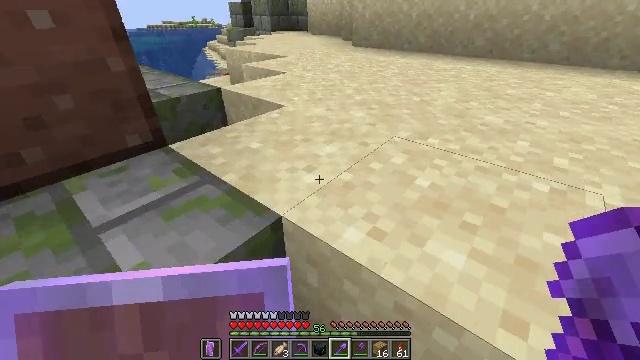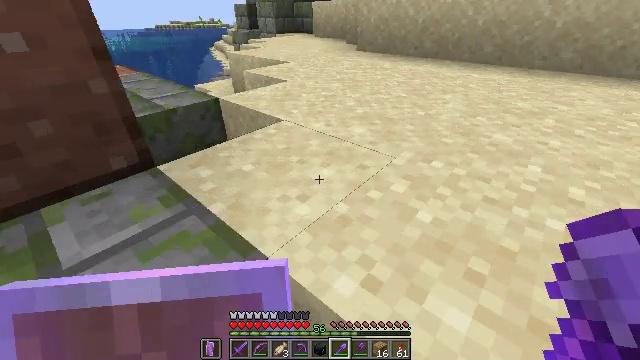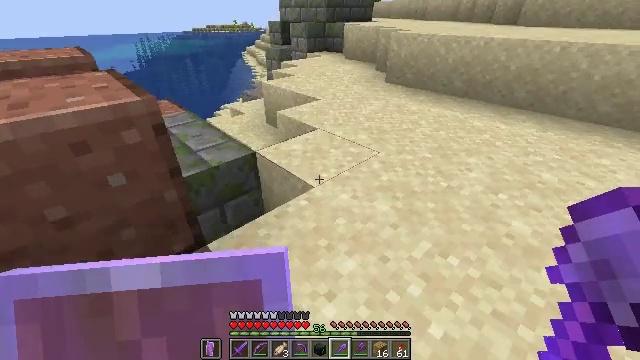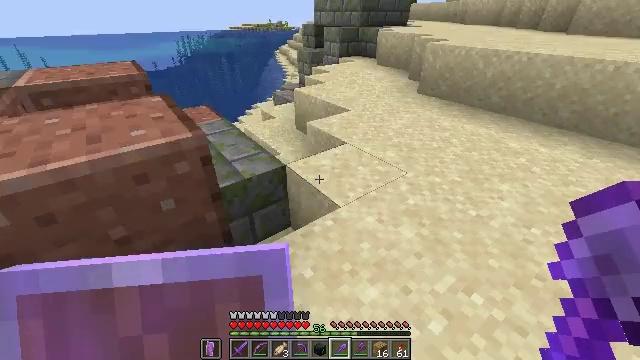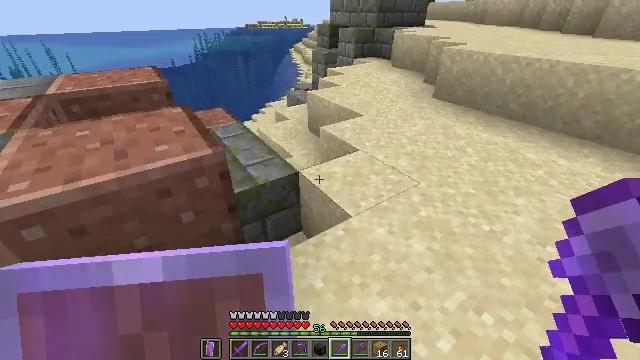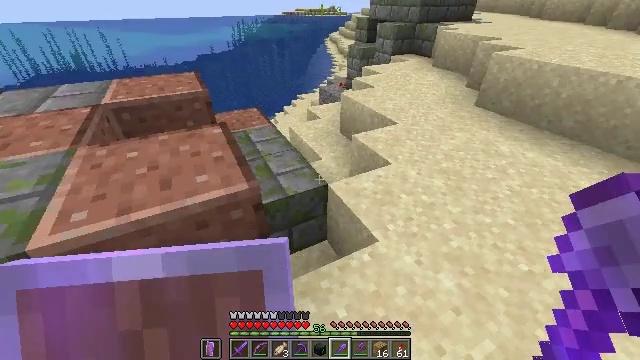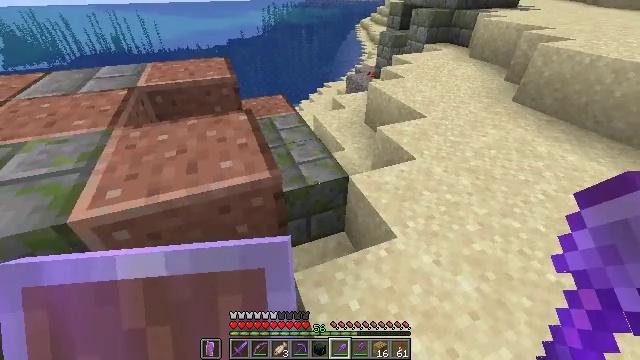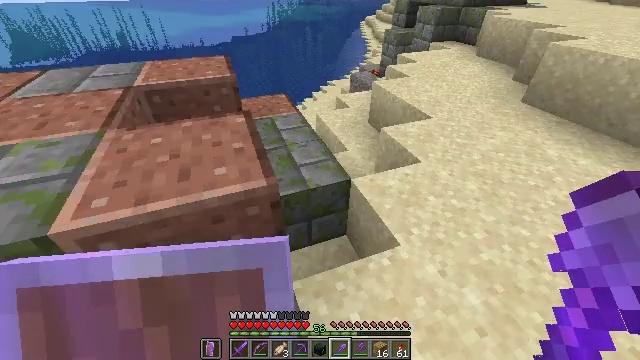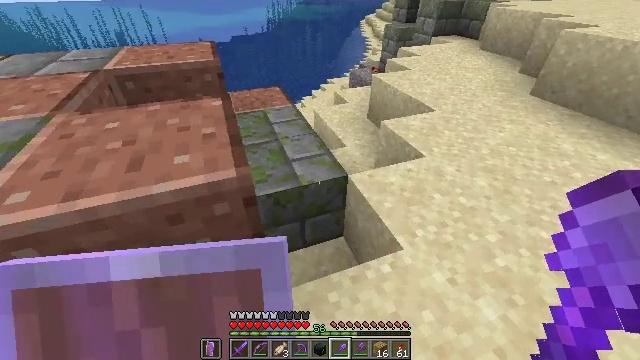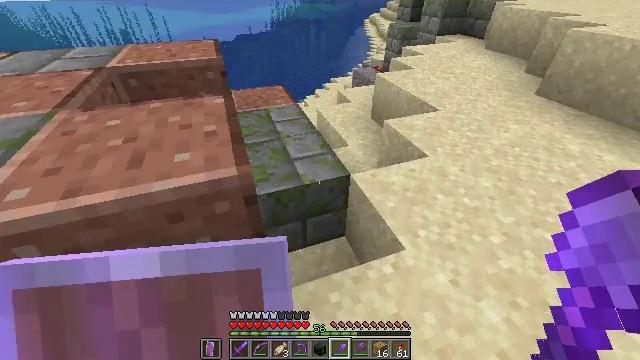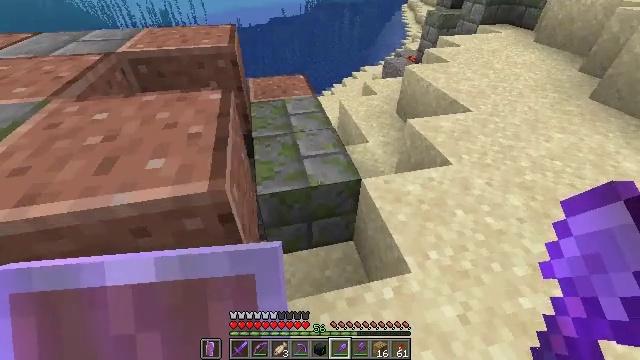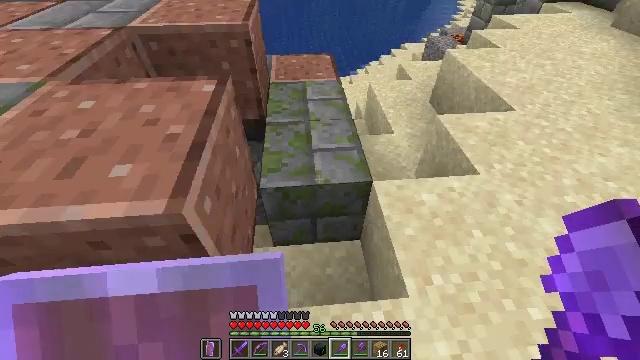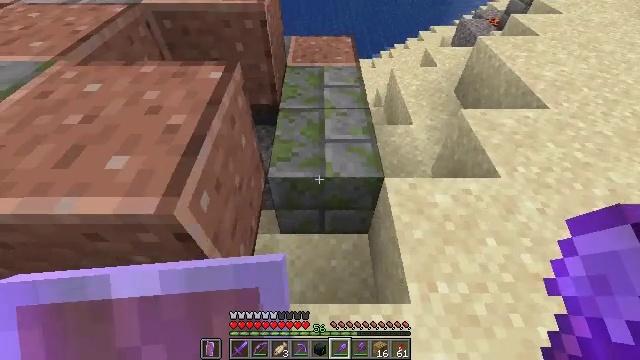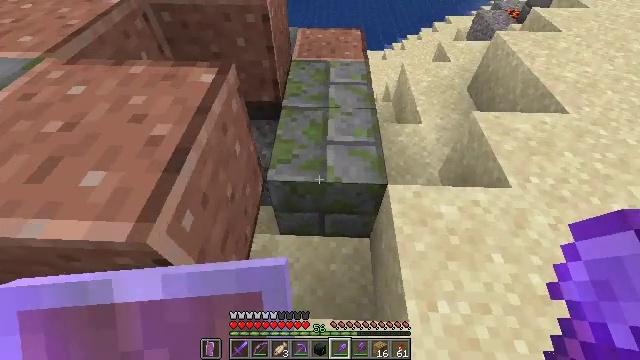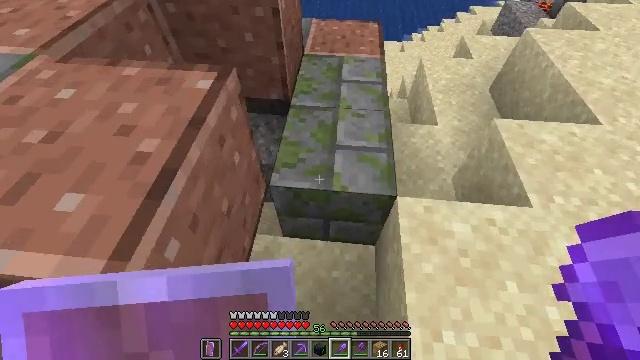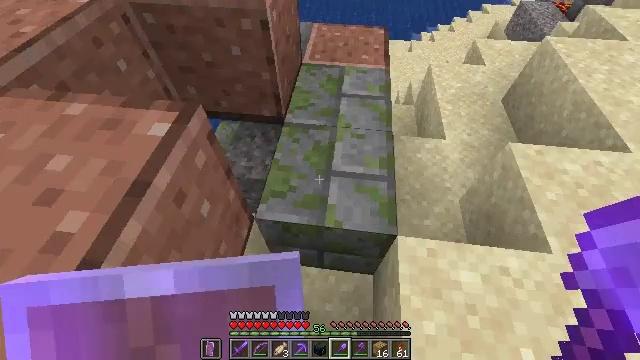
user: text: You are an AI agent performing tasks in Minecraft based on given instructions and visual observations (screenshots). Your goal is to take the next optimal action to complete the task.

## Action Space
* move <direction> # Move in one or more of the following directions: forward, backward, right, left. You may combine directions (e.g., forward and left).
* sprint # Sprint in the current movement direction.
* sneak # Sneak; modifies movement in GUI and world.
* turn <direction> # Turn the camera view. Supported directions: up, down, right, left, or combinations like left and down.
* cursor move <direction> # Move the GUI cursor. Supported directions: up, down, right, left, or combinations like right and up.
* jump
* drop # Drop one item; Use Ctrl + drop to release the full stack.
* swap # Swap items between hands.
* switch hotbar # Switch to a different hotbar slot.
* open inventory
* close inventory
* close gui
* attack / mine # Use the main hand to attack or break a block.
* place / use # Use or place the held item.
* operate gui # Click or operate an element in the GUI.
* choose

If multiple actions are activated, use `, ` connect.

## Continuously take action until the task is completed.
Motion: motion action
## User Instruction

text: Gather gravel by digging.
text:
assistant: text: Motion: move forward, turn left, jump
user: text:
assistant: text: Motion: move forward, turn left, jump
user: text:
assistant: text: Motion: move forward, turn left, jump
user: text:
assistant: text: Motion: move forward, turn left, jump
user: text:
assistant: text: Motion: move forward and move right, turn left and down
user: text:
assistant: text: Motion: move forward and move right, turn left and down
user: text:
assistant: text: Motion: move forward and move right
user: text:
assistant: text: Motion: move forward and move right
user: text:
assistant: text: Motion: move forward and move right
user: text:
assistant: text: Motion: move forward and move right, turn left and down
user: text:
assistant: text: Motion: move forward and move right, turn left and down
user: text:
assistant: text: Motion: move forward, turn left and down
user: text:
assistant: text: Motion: move forward, turn left and down
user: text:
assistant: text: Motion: move forward, turn left and down
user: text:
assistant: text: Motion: move forward and move right, turn left and down
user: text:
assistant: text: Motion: move forward and move right
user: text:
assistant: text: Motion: move forward and move right, turn left
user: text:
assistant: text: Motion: move forward and move right, turn left
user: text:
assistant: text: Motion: move forward and move right, turn left
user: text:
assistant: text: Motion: move forward and move right, turn left
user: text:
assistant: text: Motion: move forward and move right, turn left
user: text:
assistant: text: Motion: move forward and move right, turn left and down
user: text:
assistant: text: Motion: move forward, turn left and down
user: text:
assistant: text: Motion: move forward, turn left
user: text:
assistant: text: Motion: move forward, turn left
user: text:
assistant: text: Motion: turn left
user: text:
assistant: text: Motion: turn left
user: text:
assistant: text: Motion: no_op
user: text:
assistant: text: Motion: no_op
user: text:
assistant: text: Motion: no_op